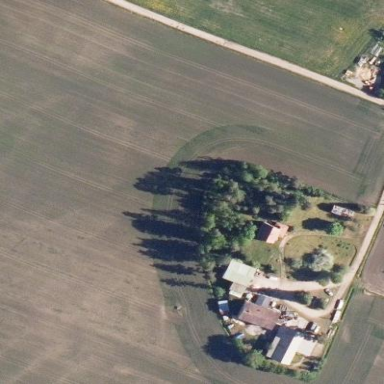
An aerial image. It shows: Farmyard area.